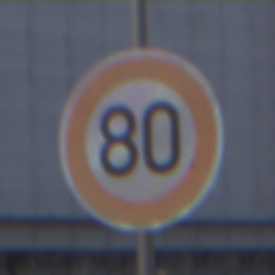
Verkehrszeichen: Geschwindigkeit80
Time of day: SunriseSunset
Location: Outdoor (Urban)
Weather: PartlyCloudy
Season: NotSpecified
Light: Natural